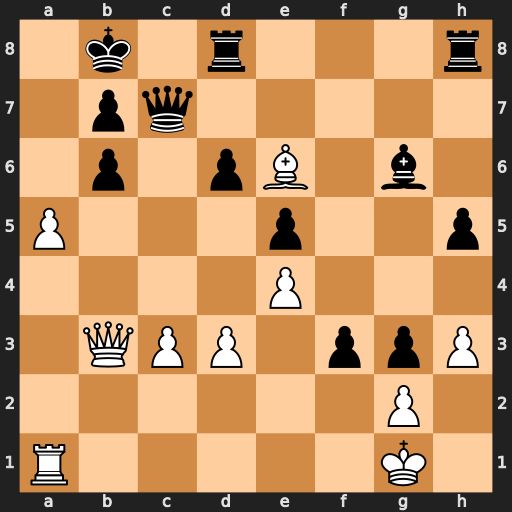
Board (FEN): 1k1r3r/1pq5/1p1pB1b1/P3p2p/4P3/1QPP1ppP/6P1/R5K1
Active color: w
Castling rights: -
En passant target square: -
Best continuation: axb6 Qc5+ d4 f2+ Kf1 Qxb6 Qxb6